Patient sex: M
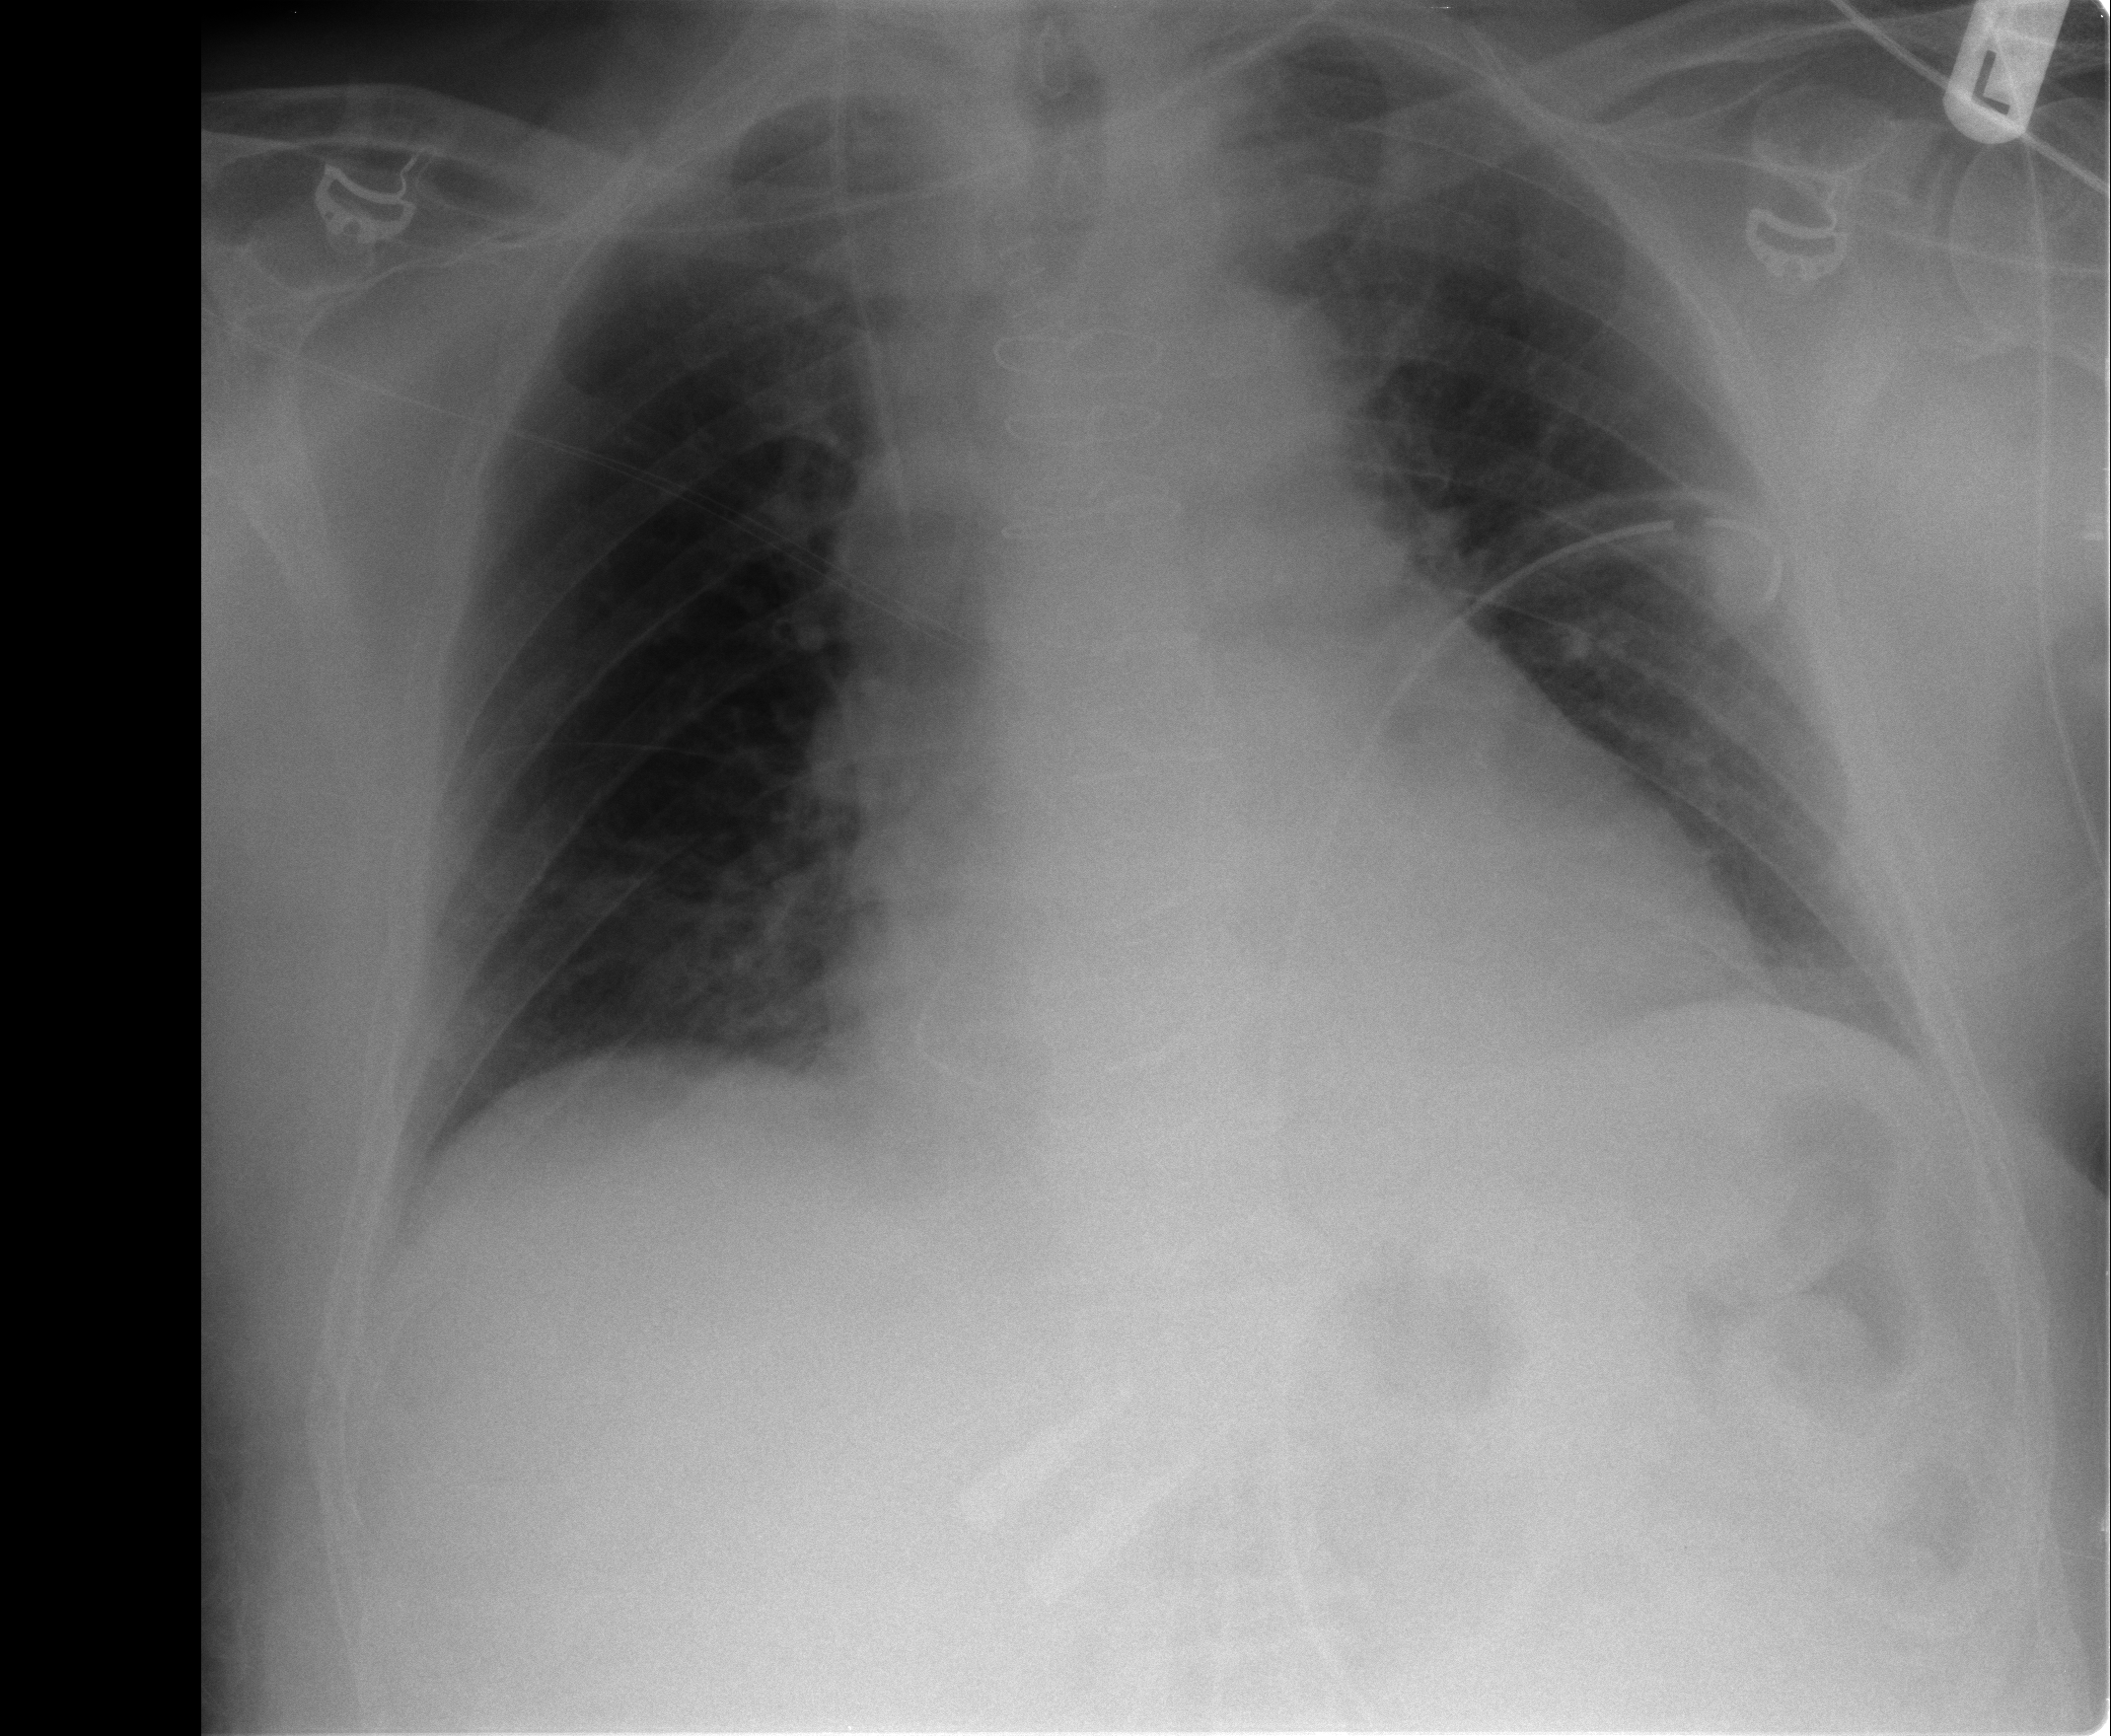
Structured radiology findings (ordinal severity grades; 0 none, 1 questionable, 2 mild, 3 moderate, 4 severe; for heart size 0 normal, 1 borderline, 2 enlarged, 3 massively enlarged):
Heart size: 1
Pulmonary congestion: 1
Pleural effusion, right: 0
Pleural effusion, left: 0
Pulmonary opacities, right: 0
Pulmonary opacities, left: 0
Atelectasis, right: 2
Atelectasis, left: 0